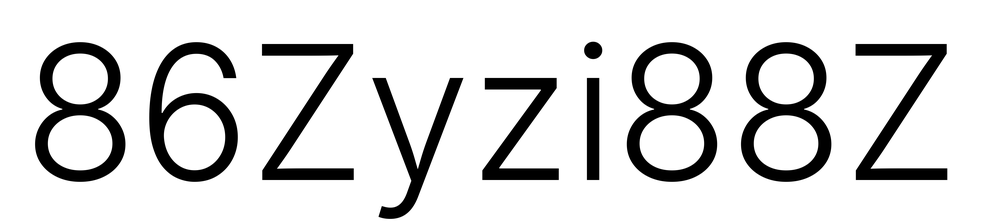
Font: Inter_Light